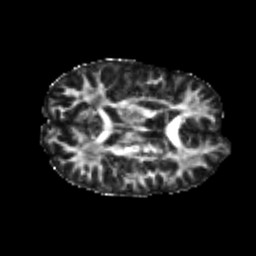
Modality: FA
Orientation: axial
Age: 22
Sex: male
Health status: healthy
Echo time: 0.074 s